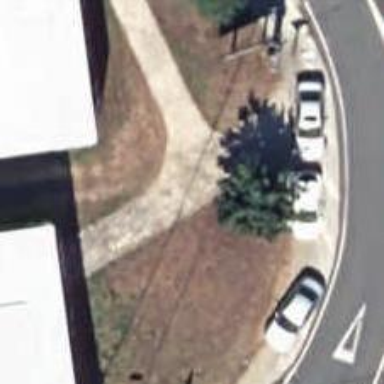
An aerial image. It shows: Sidewalk.